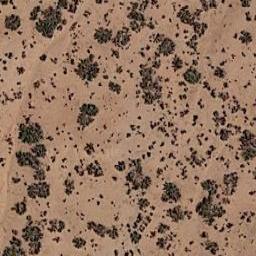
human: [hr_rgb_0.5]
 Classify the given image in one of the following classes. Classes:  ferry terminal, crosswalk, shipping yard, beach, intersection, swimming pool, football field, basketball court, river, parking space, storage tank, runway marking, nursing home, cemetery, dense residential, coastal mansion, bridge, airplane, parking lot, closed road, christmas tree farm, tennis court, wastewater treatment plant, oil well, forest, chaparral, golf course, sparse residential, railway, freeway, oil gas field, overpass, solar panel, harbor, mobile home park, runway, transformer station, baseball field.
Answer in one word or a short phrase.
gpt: chaparral